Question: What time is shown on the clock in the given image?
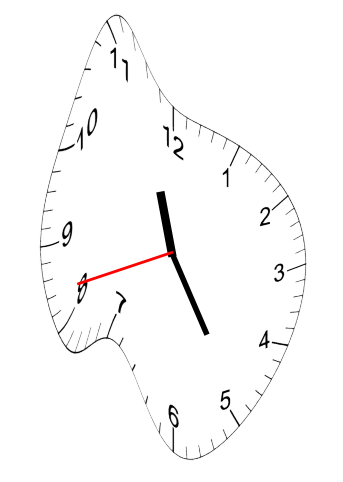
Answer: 11:24:42